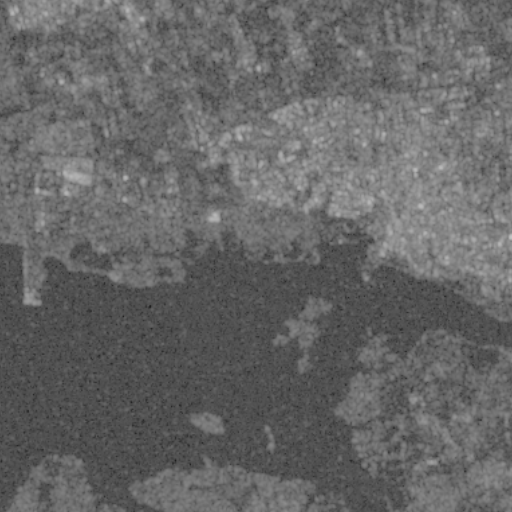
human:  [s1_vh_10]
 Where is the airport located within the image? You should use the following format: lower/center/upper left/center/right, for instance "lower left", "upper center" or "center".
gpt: The airport is located in the left of the image.
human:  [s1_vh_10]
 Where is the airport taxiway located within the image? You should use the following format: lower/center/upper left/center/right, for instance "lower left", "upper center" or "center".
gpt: The airport taxiway is located in the upper left of the image.
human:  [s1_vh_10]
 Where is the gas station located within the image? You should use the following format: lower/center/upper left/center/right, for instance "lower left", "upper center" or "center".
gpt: The gas station is located in the upper right of the image.
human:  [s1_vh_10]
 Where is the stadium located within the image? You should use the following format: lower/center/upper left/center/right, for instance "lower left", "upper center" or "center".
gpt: The stadium is located in the center right of the image.
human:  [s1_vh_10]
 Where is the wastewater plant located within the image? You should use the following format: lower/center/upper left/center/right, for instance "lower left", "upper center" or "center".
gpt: The wastewater plant is located in the center left of the image.
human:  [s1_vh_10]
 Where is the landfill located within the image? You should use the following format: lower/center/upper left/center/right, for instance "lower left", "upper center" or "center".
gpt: There is no landfill in the image.

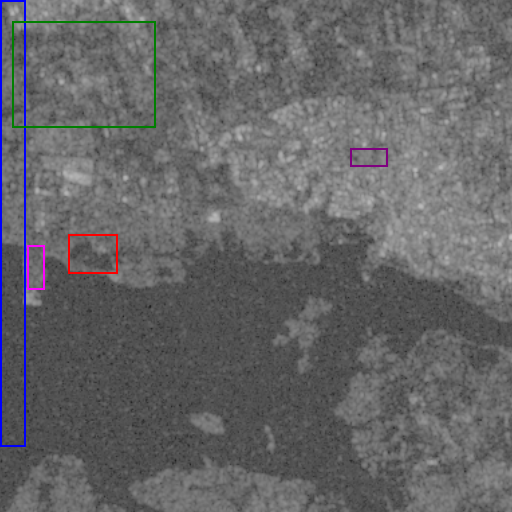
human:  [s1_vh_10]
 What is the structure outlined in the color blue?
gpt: The structure outlined in blue is an airport.
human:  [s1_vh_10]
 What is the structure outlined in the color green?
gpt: The structure outlined in green is a crop field.
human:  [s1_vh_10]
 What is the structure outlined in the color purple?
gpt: The structure outlined in purple is a park.
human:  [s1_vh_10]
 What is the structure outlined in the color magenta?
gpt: The structure outlined in magenta is a parking lot.
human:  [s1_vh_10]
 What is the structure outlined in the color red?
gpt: The structure outlined in red is a wastewater plant.
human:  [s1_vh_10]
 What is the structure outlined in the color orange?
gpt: There is no orange outline.